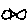
Label: fish